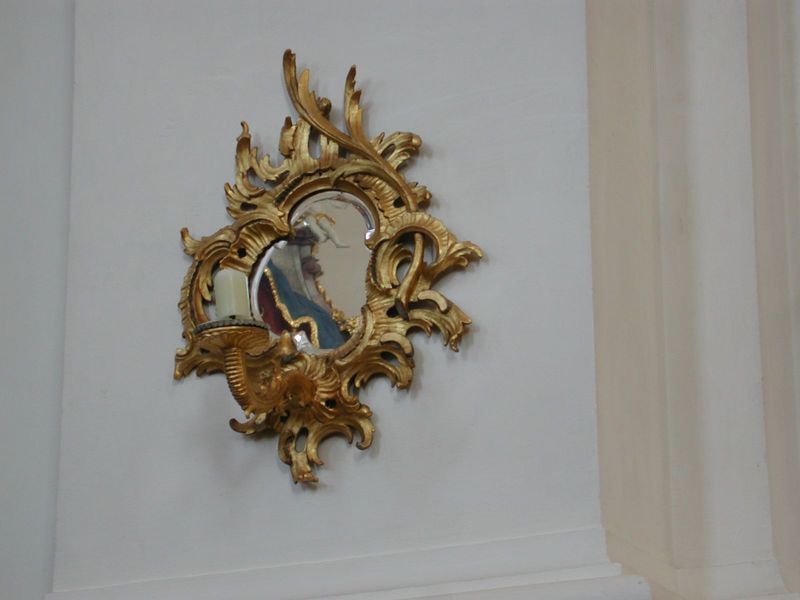
Titel: Steinhausen, Unserer lieben Frau, Pfarrkirche St. Peter und Paul
Künstler: Dominikus Zimmermann
Standort: Steinhausen, Unserer lieben Frau, Pfarrkirche St. Peter und Paul (EU - D - BW)
Schlagwörter: blau, blätter, fuß, weiß, licht, ornament, wand, barock, rahmen, innenraum, spiegel, spiegelung, kirche, gold, rund, engel, ranken, bein, farbig, klein, dekor, verzierung, kerze, spiegeln, stuck, wedel, foto, wanddekor, altar, verziert, wandschmuck, wachs, kerzenhalter, reflektion, halter, prunk, heiligenfigur, geschnörkel, wandleuchter, fischblase, kerze mit spiegel, wachskerze, schliffener spiegel